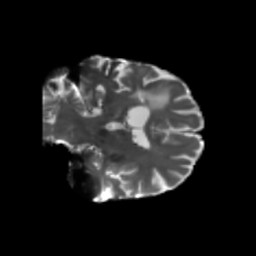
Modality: T2w
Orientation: coronal
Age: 74
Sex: female
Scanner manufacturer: siemens
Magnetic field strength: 3 T
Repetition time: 5.25 s
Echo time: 0.08 s